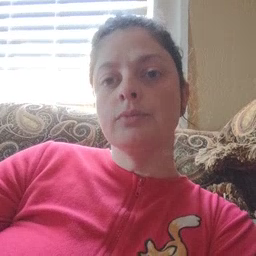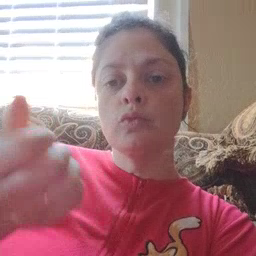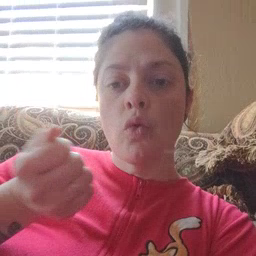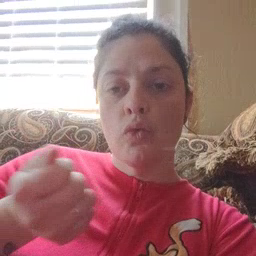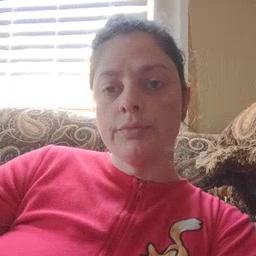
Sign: drawer